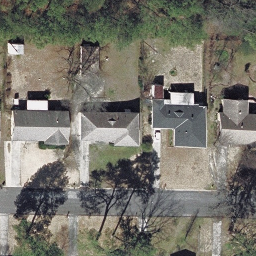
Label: mediumresidential